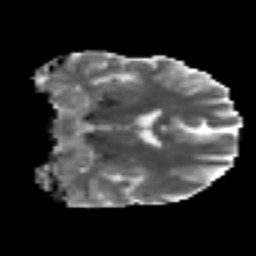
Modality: MD
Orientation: coronal
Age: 36
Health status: ill
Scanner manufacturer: philips
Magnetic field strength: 3 T
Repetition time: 9 s
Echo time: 0.127 s